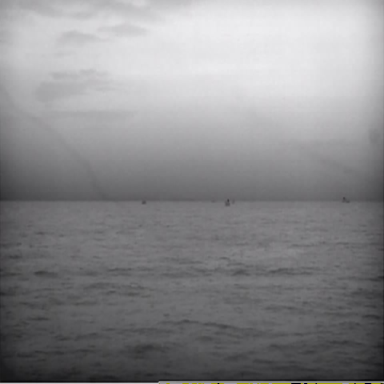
There is a bulk_carrier in the infrared image.